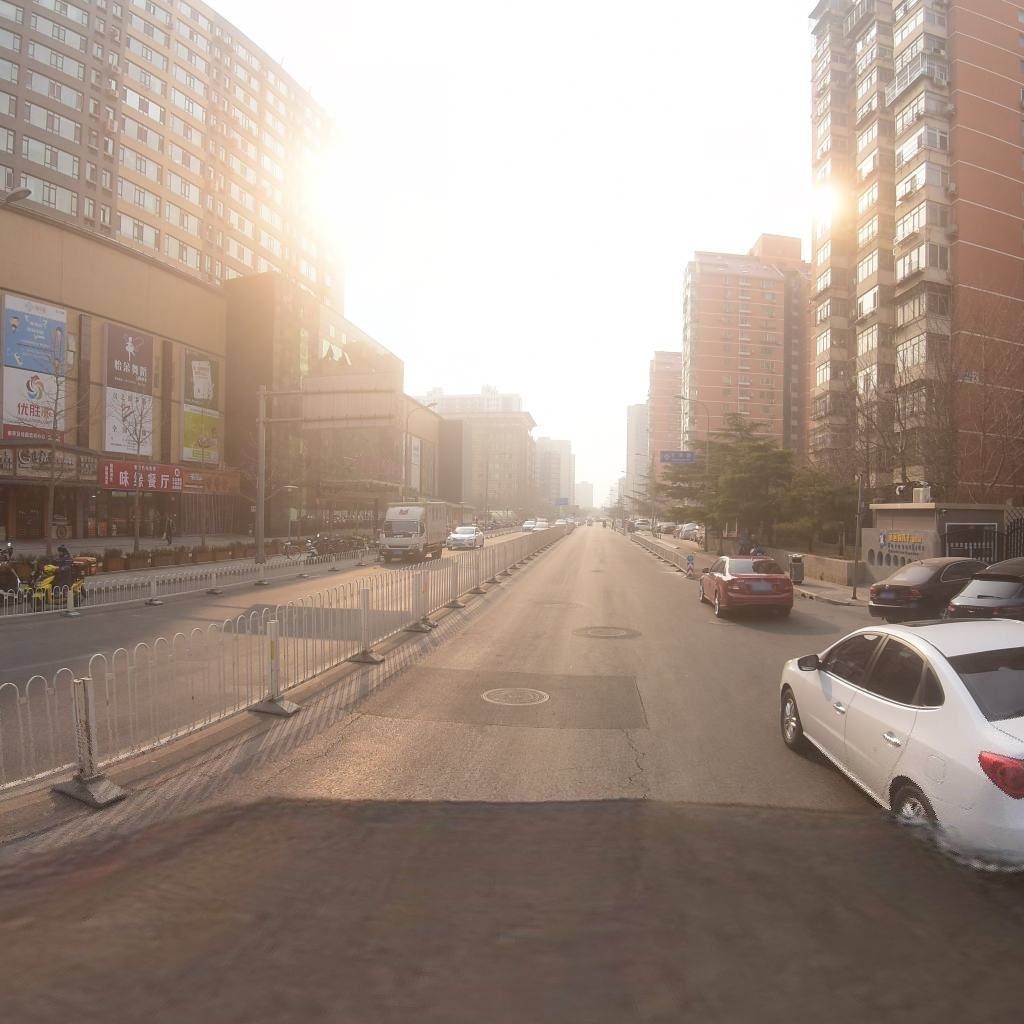
Region: Xicheng
Road damage annotations: longitudinal crack, manhole cover, longitudinal crack, manhole cover, manhole cover, longitudinal crack